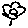
Label: flower